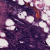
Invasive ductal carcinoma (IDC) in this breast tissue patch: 0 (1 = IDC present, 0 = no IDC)